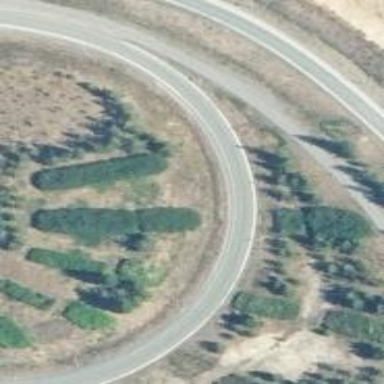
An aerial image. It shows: Asphalt motorway link.